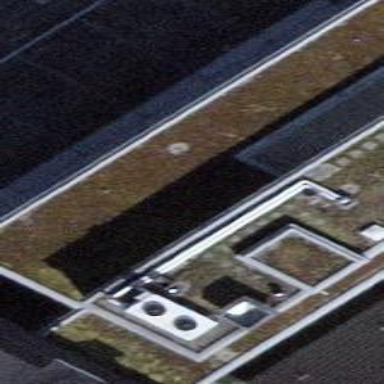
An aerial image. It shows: Building with tiled roof.